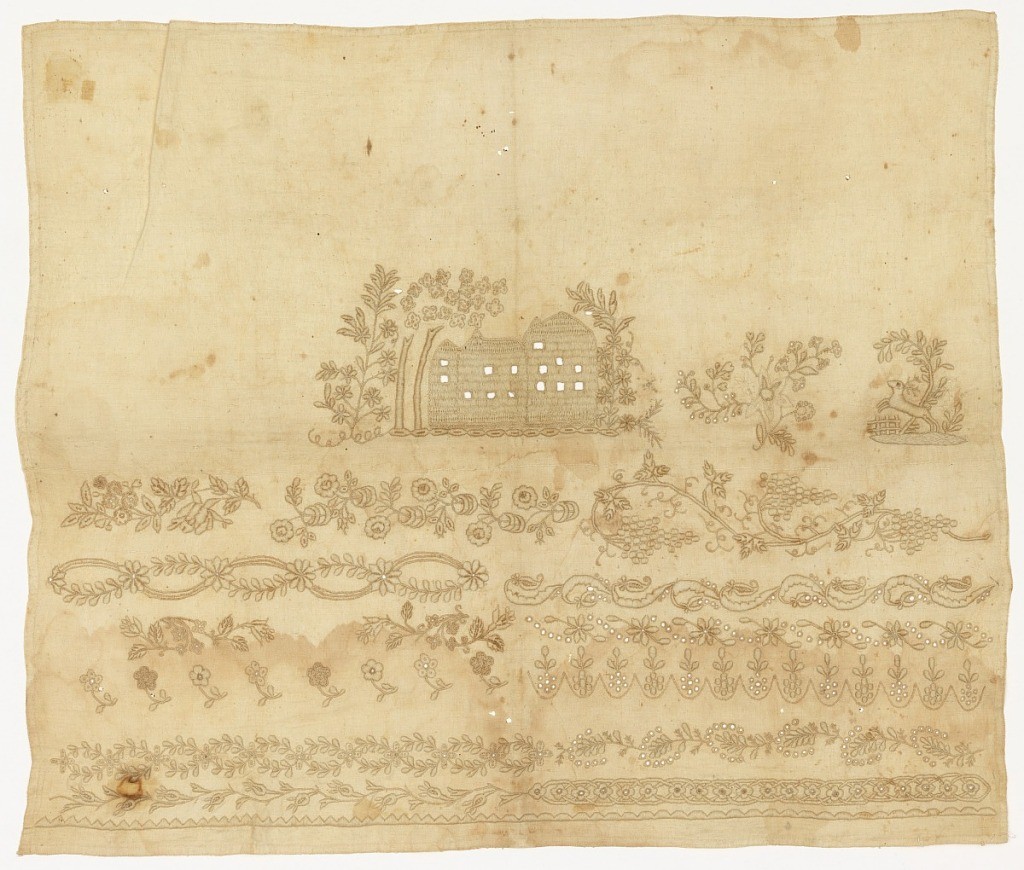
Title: Sampler
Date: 19th century
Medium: cotton embroidery on linen foundation Technique: embroidered in satin, couching, overcasting, knot, chain, and back stitches on plain weave foundation
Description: Unfinished whitework sampler with a house in the center and bands of floral pattern below.